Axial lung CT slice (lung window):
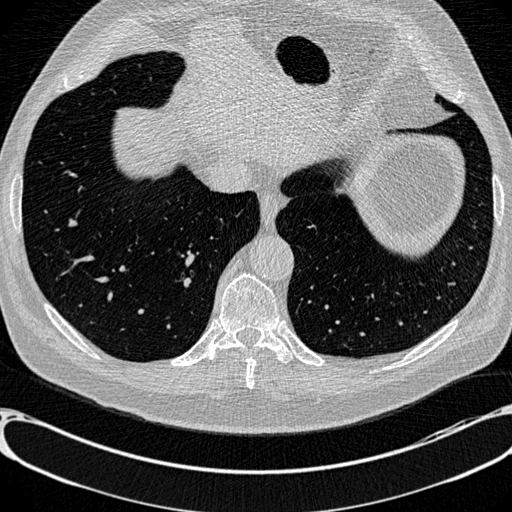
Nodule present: no